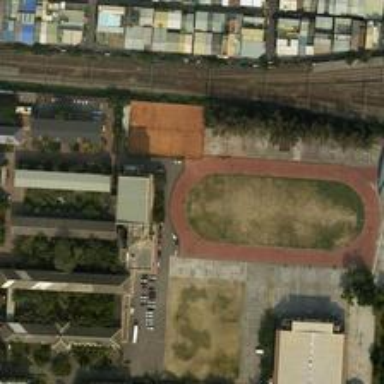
One side of the railway is dense container-like houses and the other side is a soccer field with almost invisible turf .